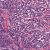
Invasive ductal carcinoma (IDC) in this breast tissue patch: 1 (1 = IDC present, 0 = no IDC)